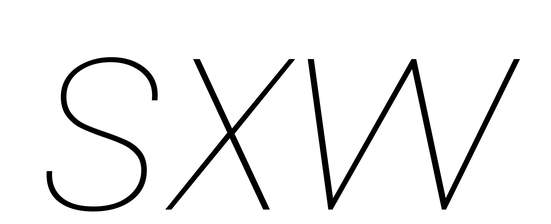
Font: Poppins-ThinItalic